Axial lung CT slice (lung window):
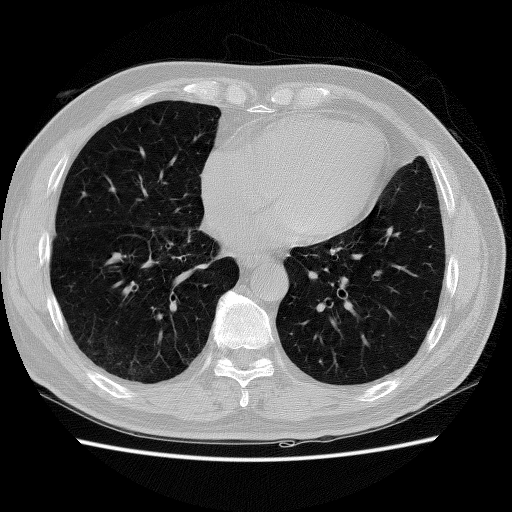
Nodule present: no